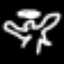
Label: angel